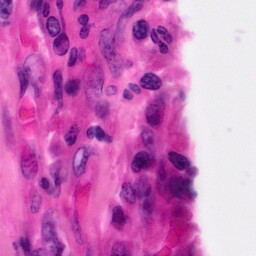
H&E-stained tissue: Pancreatic